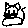
Label: cat